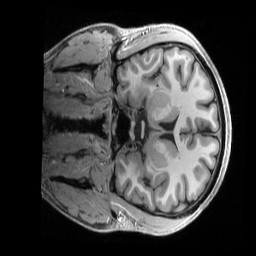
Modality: T1w
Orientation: coronal
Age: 24
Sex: male
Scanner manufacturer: siemens
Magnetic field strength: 3 T
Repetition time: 2.5 s
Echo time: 0.00296 s